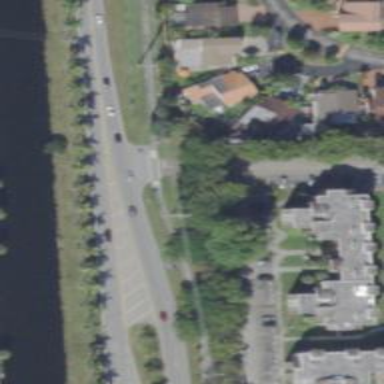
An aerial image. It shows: Asphalt footway with uncontrolled crossing marked by lines.